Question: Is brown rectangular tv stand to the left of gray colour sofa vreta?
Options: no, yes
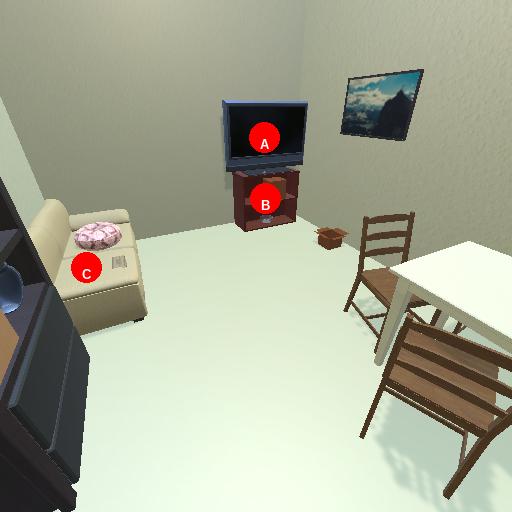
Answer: no